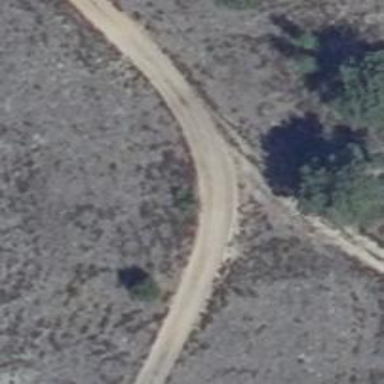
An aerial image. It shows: Sandy track road with grade 4 track type.